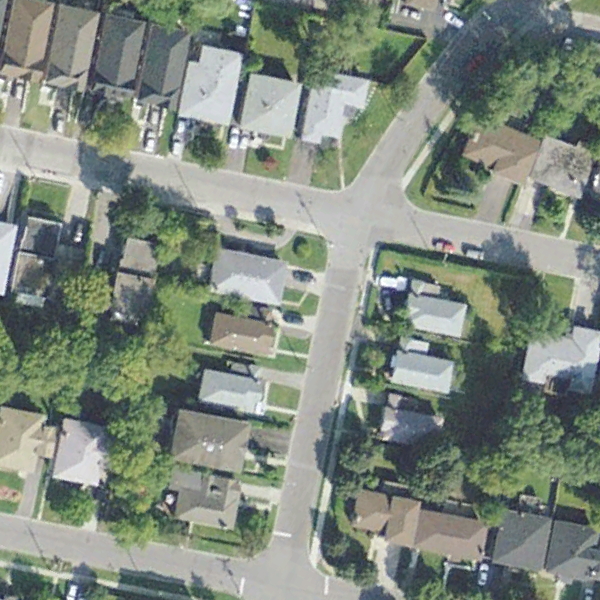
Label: DenseResidential